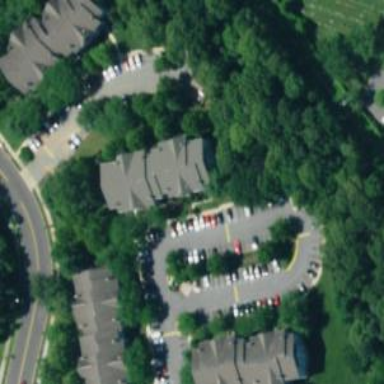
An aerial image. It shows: Street side parking area.